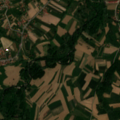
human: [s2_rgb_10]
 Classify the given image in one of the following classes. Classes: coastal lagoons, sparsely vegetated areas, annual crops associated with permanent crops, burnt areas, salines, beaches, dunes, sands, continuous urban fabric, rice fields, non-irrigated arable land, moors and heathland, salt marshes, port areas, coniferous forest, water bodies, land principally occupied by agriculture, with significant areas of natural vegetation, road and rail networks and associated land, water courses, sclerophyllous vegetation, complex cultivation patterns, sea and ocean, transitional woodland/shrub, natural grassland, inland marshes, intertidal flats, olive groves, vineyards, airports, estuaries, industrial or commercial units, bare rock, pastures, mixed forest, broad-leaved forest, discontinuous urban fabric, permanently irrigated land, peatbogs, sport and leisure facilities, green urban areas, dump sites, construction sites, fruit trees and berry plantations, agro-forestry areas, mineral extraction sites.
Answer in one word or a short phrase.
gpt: discontinuous urban fabric, non-irrigated arable land, complex cultivation patterns, land principally occupied by agriculture, with significant areas of natural vegetation